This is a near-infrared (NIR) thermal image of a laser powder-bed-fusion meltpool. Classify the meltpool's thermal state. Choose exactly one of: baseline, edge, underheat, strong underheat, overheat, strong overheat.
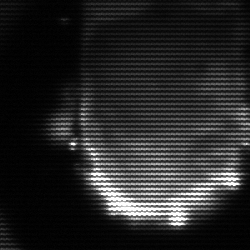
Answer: baseline